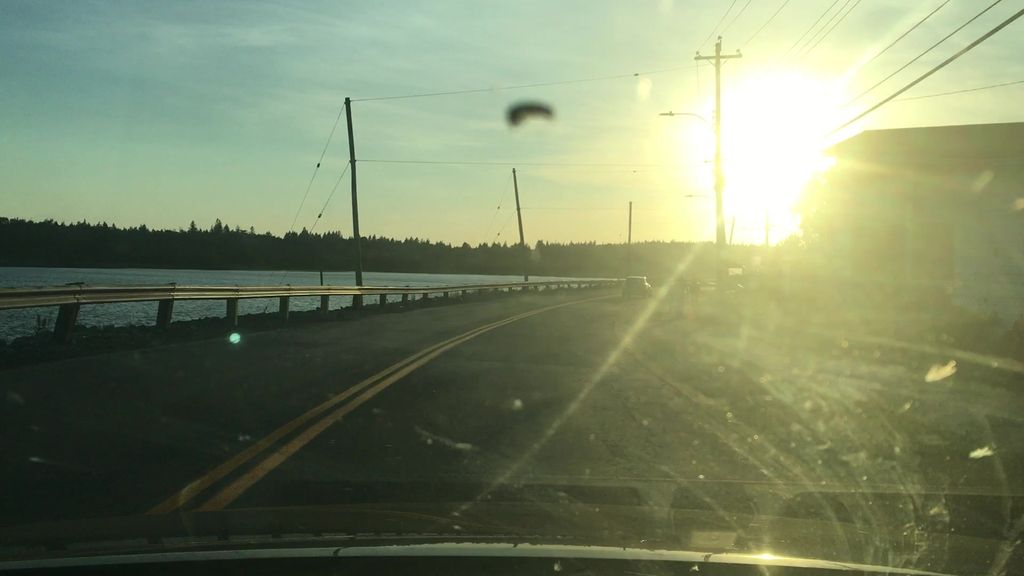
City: halifax